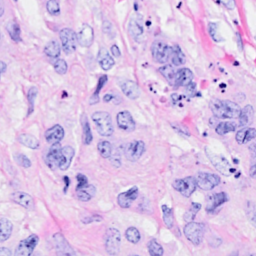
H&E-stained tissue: Breast